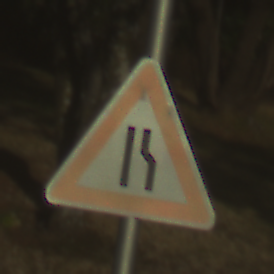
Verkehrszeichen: EinseitigVerengteFahrbahnRechts
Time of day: SunriseSunset
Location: Outdoor (Nature)
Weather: Clear
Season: NotSpecified
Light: Natural